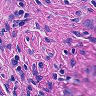
Metastatic tissue present: yes